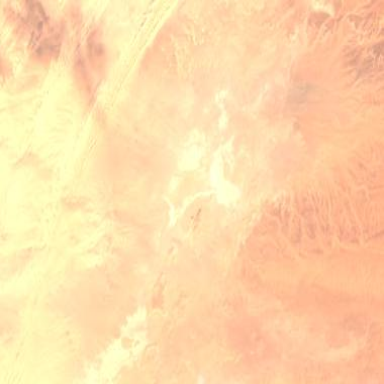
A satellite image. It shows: Salt desert landscape.